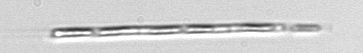
Label: Leptocylindrus